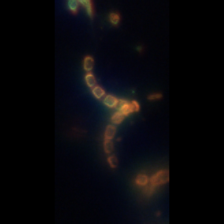
Taxon: Chaetoceros
Group: Diatoms